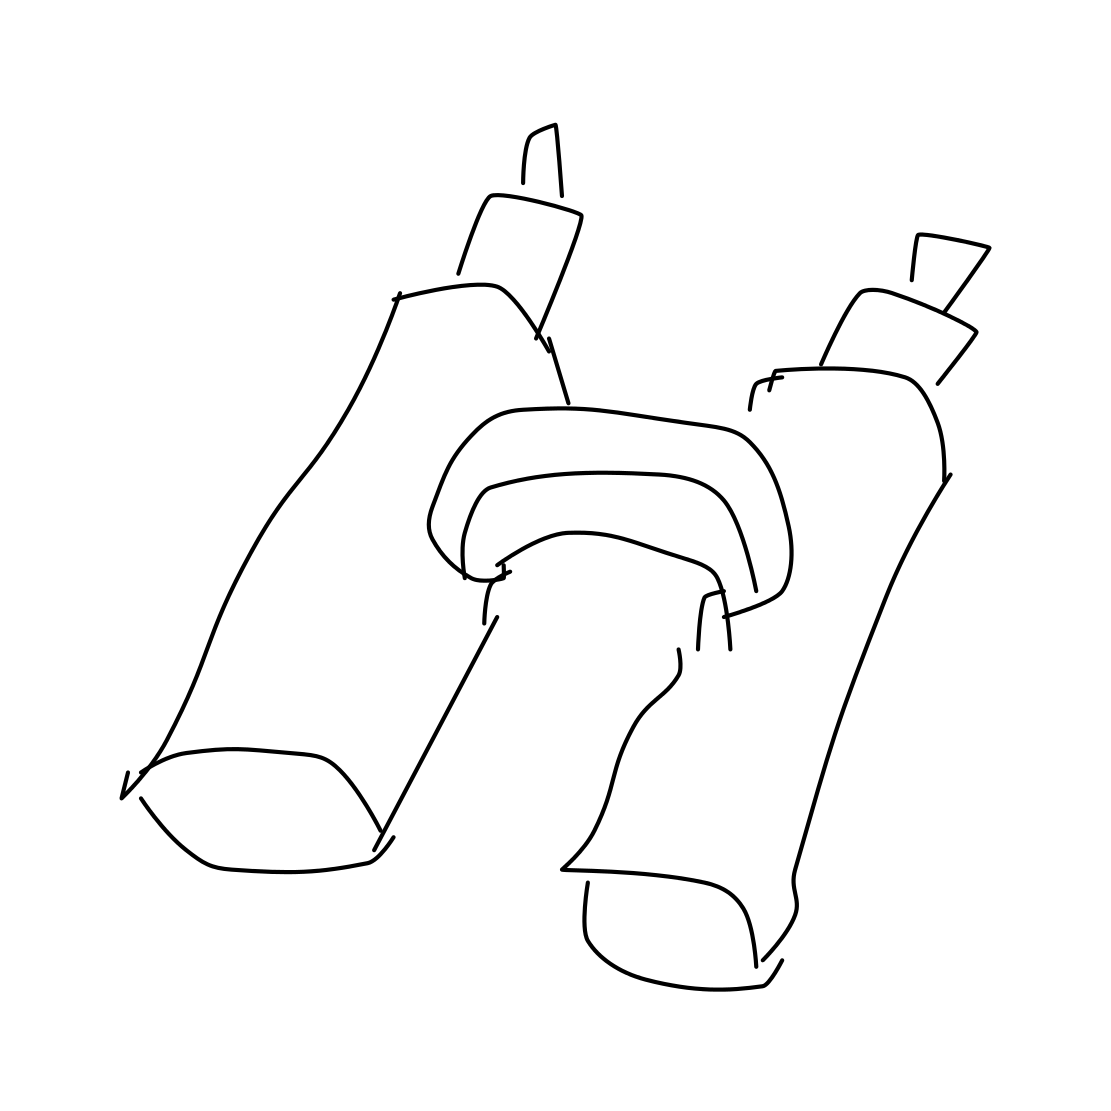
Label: binoculars